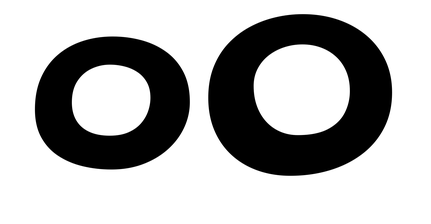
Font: Gluten_Medium